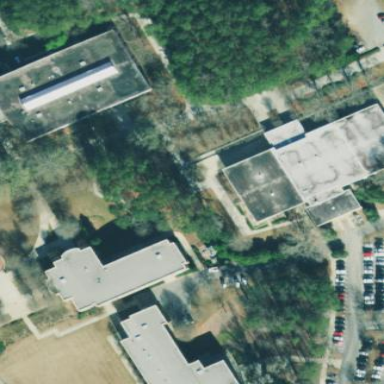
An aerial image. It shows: College building.